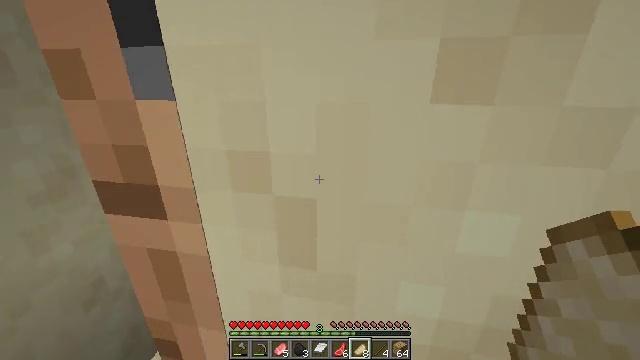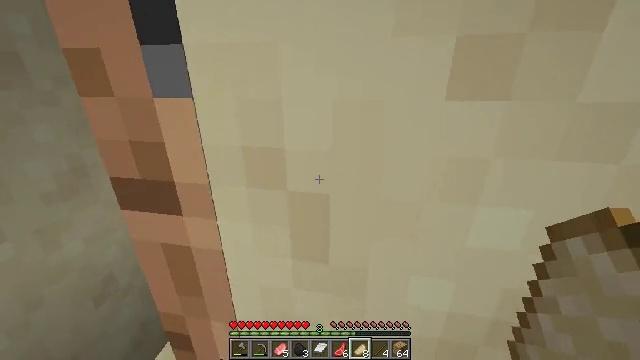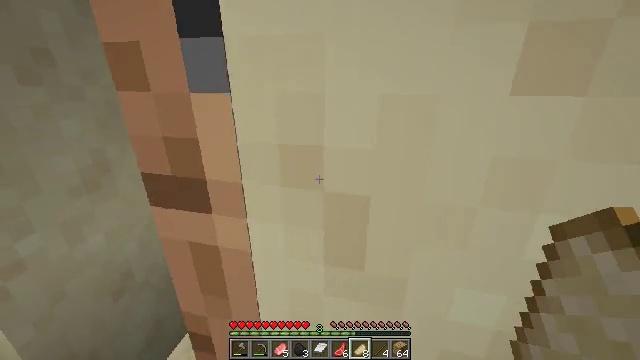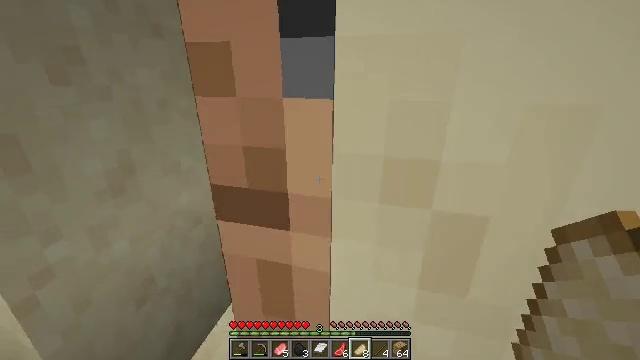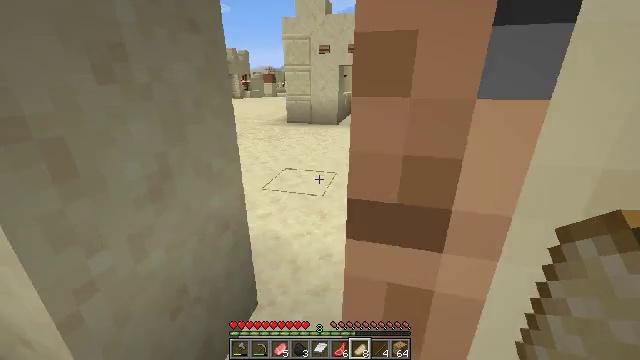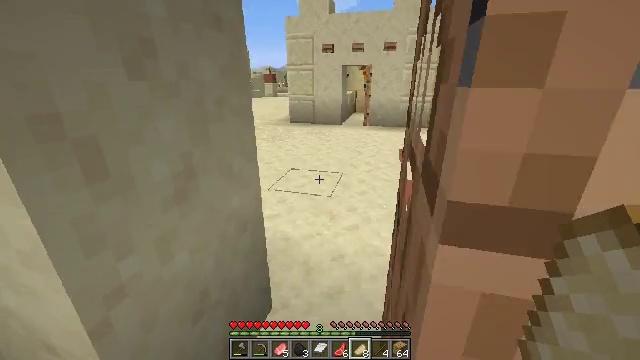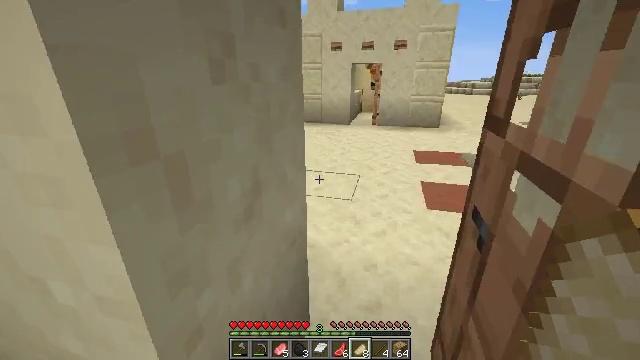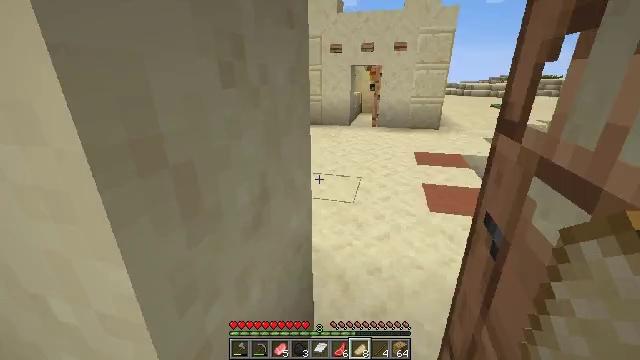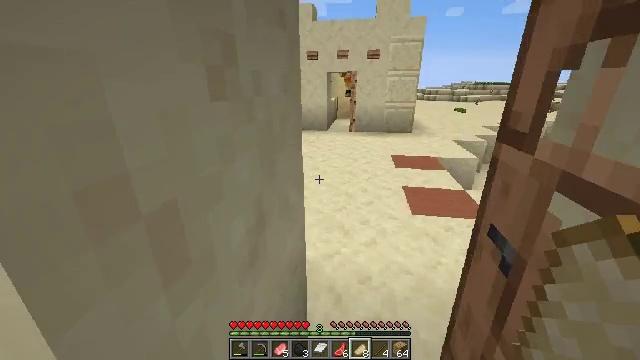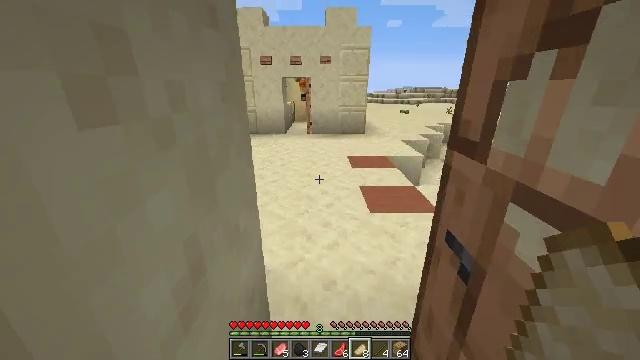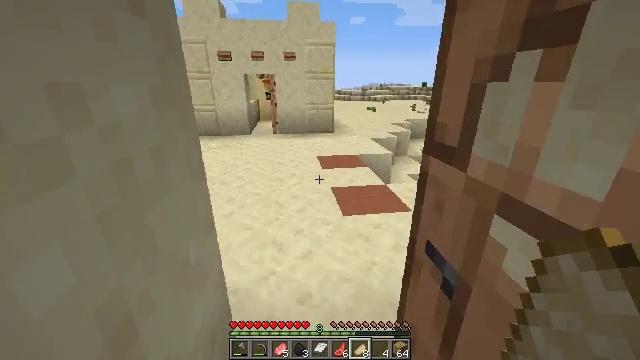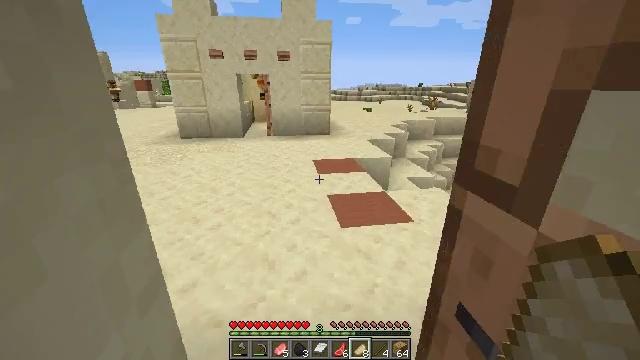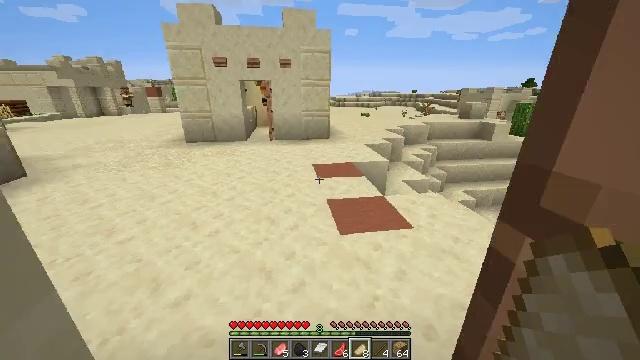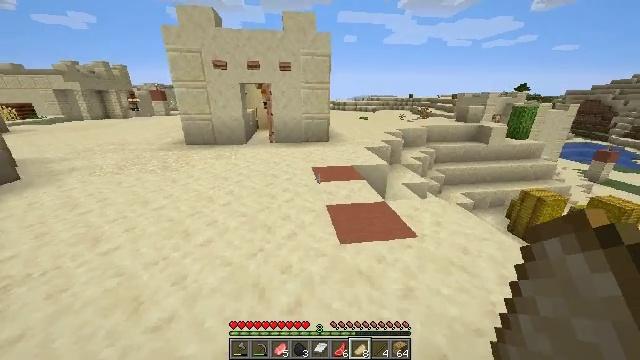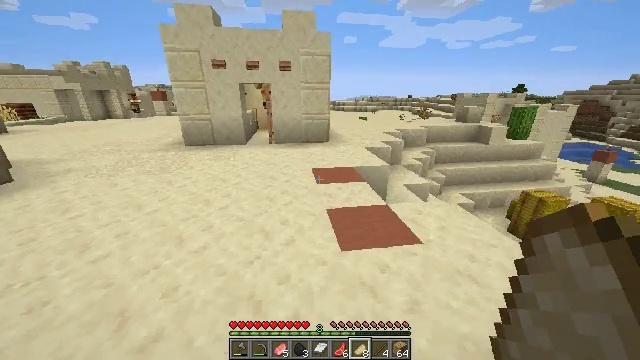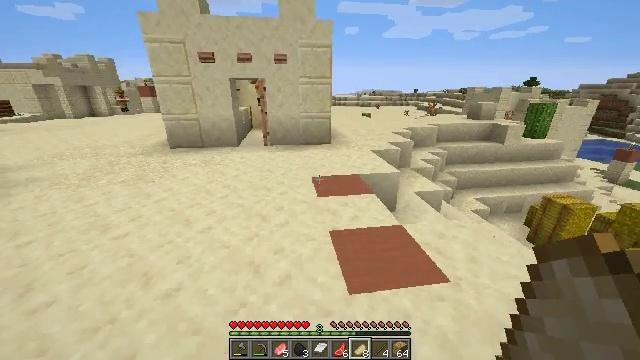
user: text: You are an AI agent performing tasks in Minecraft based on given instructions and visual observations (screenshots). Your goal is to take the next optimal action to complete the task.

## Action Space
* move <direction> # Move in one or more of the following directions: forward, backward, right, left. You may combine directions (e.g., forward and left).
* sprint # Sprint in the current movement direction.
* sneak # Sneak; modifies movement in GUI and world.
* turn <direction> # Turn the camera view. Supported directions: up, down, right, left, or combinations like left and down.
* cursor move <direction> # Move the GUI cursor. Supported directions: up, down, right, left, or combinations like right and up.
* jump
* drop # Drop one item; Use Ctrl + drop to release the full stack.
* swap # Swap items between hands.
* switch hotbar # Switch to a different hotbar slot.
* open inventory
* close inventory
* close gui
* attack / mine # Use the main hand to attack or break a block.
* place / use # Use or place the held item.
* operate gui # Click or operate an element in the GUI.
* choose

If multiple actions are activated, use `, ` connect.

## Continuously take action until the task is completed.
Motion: motion action
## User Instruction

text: Mine a hay block from the field.
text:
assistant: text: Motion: move forward, sprint
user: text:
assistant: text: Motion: move forward and move left, sprint, turn left
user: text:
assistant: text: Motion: move forward and move left, sprint, turn left
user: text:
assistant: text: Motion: move forward and move left, sprint
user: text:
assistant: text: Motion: move forward and move left, sprint
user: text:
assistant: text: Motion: move forward and move left, sprint
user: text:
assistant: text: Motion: move forward and move left, sprint
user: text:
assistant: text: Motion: move forward and move left, sprint, turn right
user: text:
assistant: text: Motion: move forward, sprint, turn right
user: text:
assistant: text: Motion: move forward, sprint, turn right
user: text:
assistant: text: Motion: move forward, sprint
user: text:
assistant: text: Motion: move forward, sprint
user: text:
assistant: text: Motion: move forward, sprint
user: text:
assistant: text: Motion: move forward, sprint
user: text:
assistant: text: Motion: move forward, sprint
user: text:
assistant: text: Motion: move forward, sprint
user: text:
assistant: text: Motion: move forward, sprint
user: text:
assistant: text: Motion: move forward, sprint
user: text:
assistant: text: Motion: move forward, sprint
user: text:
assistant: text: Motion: move forward, sprint
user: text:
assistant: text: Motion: move forward
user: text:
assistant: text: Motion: move forward
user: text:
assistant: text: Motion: move forward
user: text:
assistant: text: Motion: move forward, turn left
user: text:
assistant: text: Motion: move forward
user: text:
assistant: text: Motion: move forward, sprint
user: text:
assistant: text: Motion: move forward, sprint
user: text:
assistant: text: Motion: move forward and move left, sprint
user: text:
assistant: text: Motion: move forward and move left, sprint
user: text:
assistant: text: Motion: move forward and move left, sprint